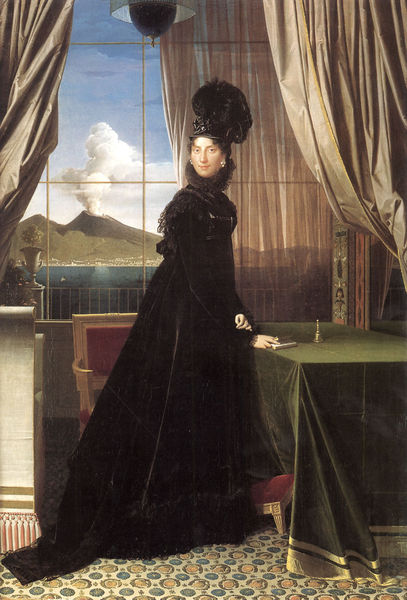
Titel: Königin Caroline Murat
Künstler: Jean-Auguste-Dominque Ingres
Institution: Privatsammlung
Schlagwörter: gemälde, himmel, gelb, grün, fenster, frau, hut, kleid, lampe, schwarz, stuhl, tisch, zimmer, teppich, kragen, bildnis, portrait, tischtuch, vorhang, rauch, gold, sessel, adel, vase, italien, lila, schemel, vorhänge, vulkan, glocke, vesuv, neapel, 17.jahundert, mittelmeehr